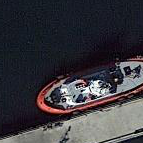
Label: Towing_vessel